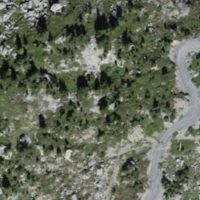
EUNIS habitat code: 50
Species observed at this site:
Carduelis citrinella